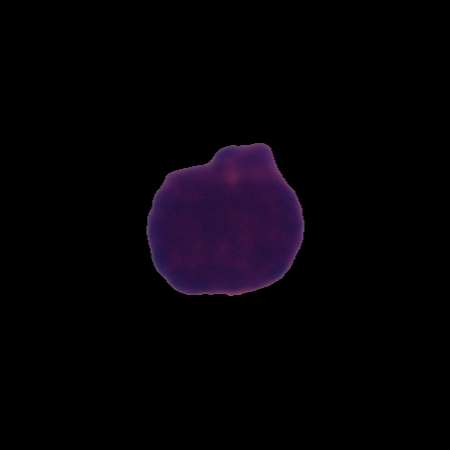
Label: healthy